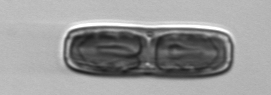
Label: Ephemera